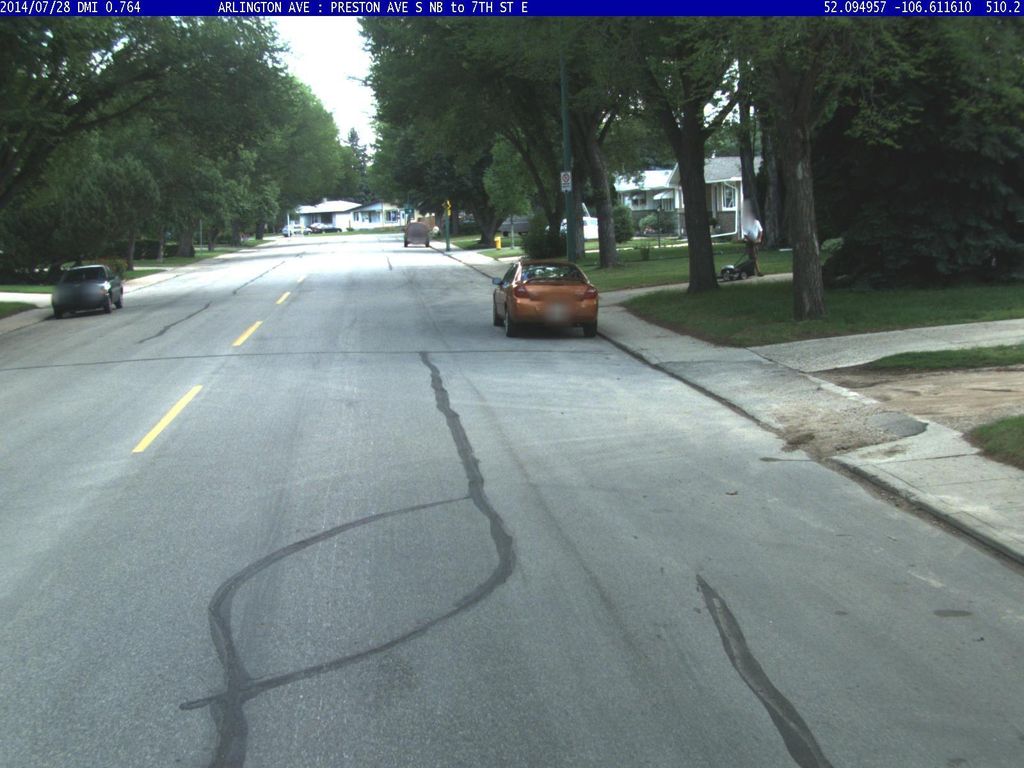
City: saskatoon